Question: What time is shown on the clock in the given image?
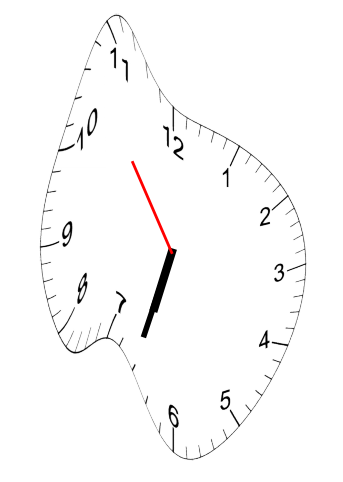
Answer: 06:32:54